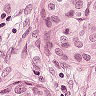
Metastatic tissue present: yes